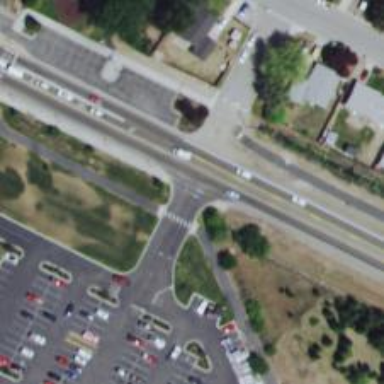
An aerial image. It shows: Asphalt footway with uncontrolled crossing marked by lines.